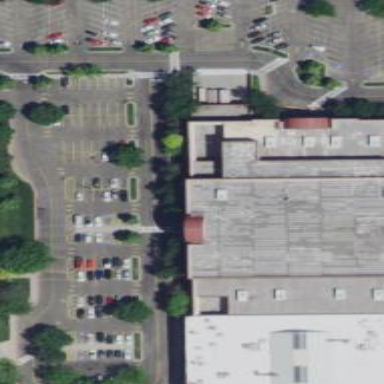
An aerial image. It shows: Department store building section.